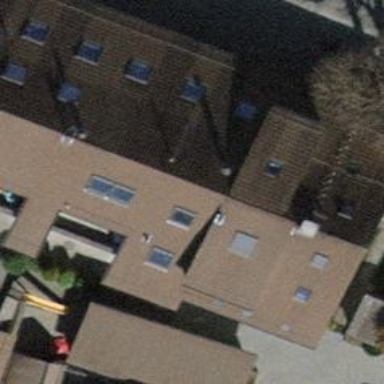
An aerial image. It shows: Detached building with pitched roof.